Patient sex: M
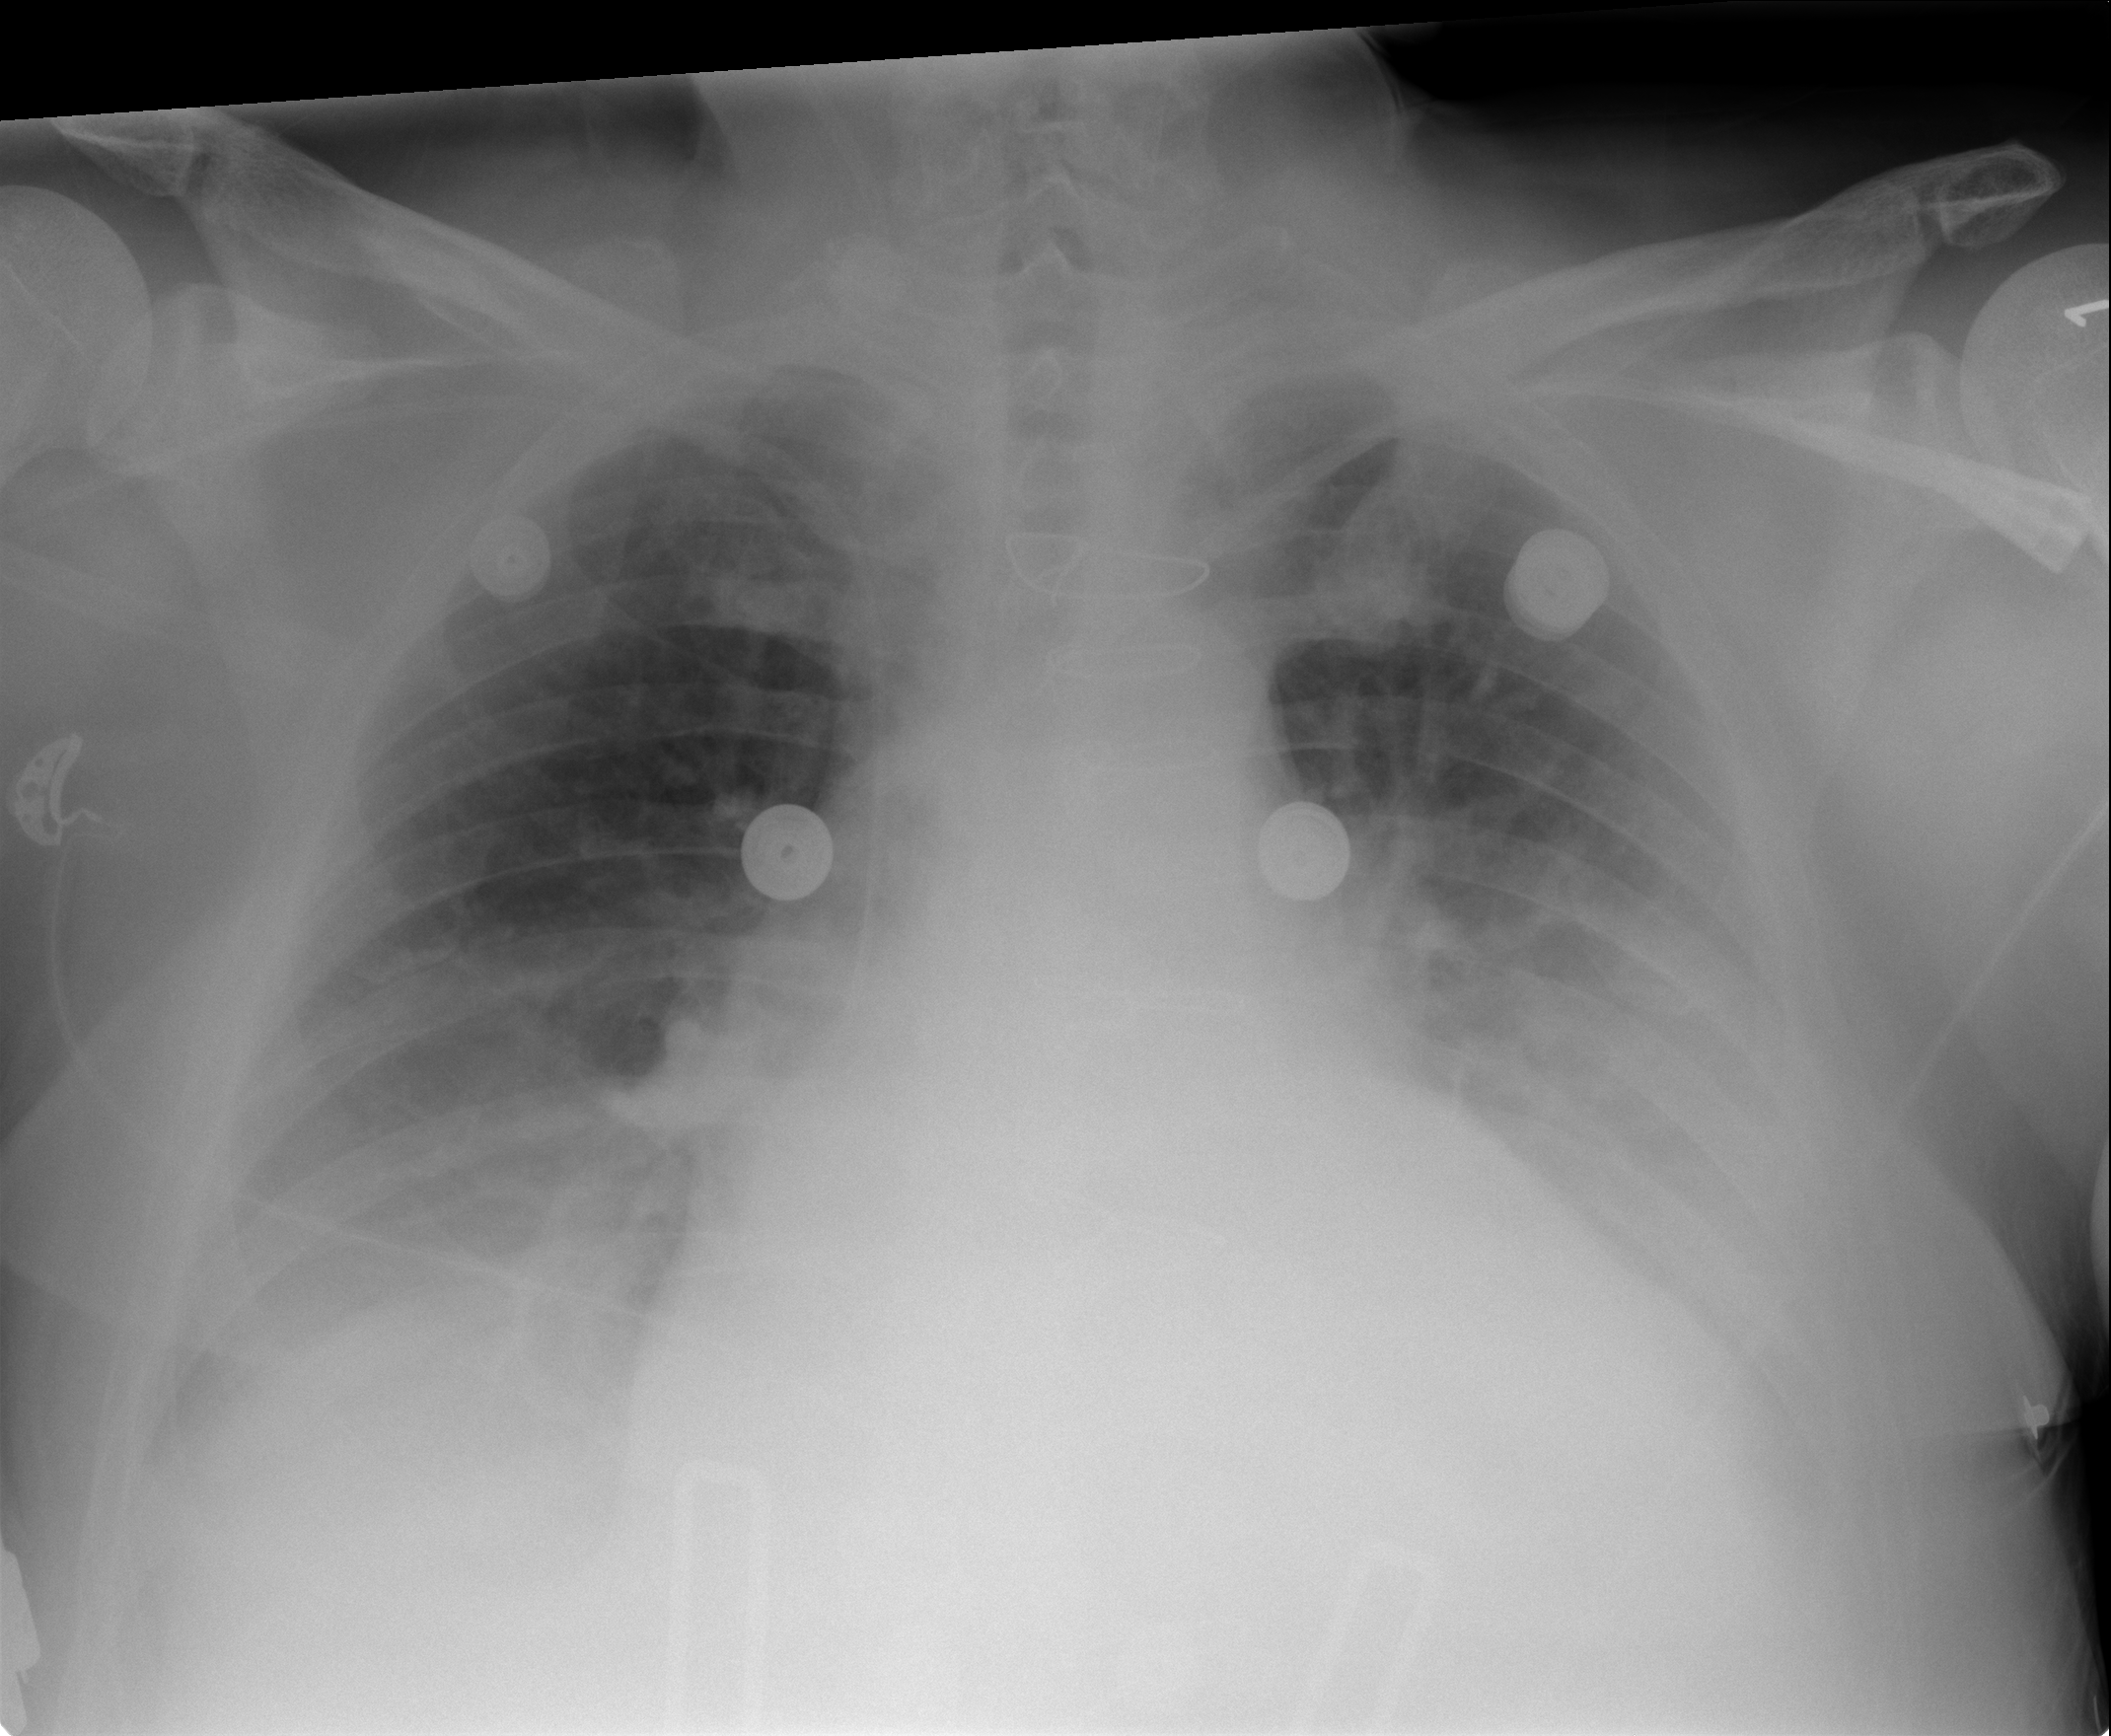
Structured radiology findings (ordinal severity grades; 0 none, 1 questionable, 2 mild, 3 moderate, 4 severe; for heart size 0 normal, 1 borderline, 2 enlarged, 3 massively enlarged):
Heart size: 2
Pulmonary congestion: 2
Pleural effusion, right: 2
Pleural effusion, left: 3
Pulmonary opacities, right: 0
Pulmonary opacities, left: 0
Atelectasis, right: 2
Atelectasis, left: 2